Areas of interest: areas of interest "Used Car Trading"
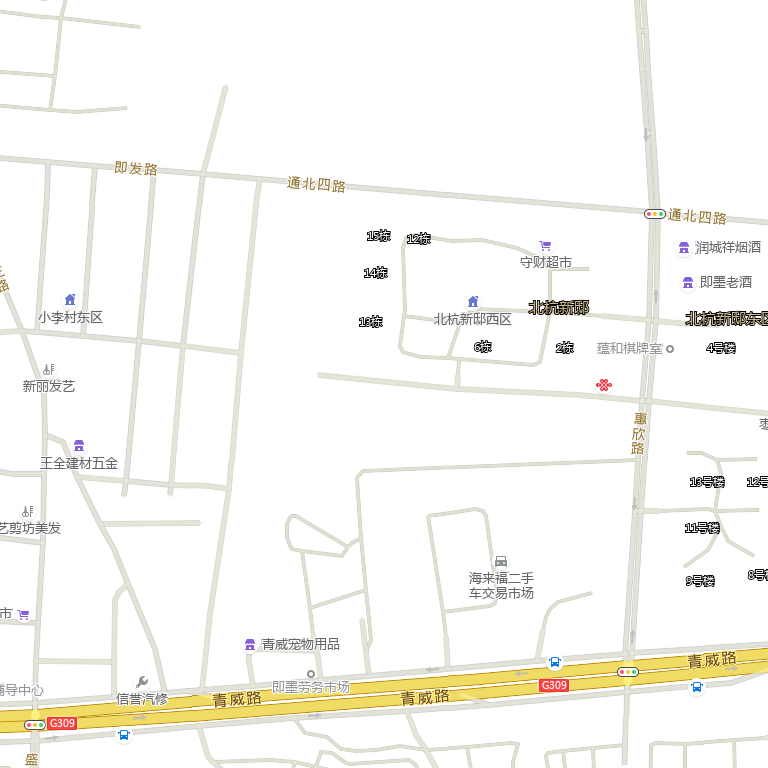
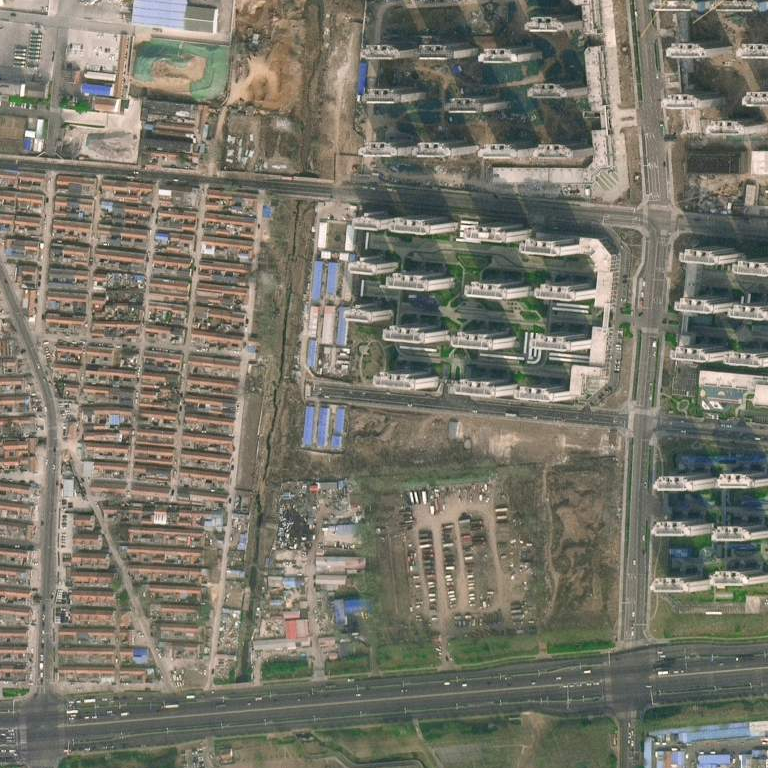